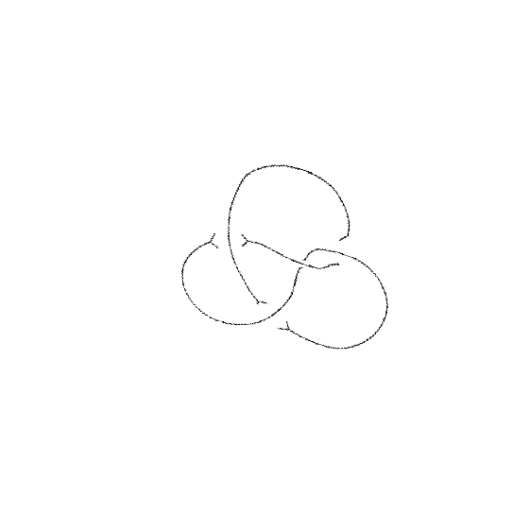
Crossing number: 4